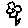
Label: flower